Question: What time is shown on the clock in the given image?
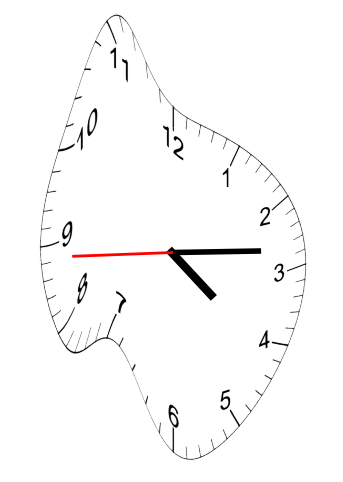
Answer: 04:13:44